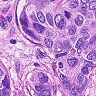
Metastatic tissue present: yes